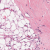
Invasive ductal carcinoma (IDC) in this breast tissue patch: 0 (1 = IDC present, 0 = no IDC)